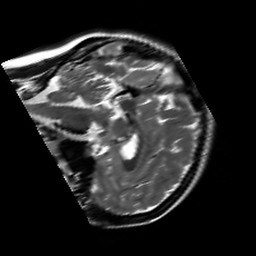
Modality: T2w
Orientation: sagittal
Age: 18
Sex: female
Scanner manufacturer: siemens
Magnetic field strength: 3 T
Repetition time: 7 s
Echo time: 0.09 s